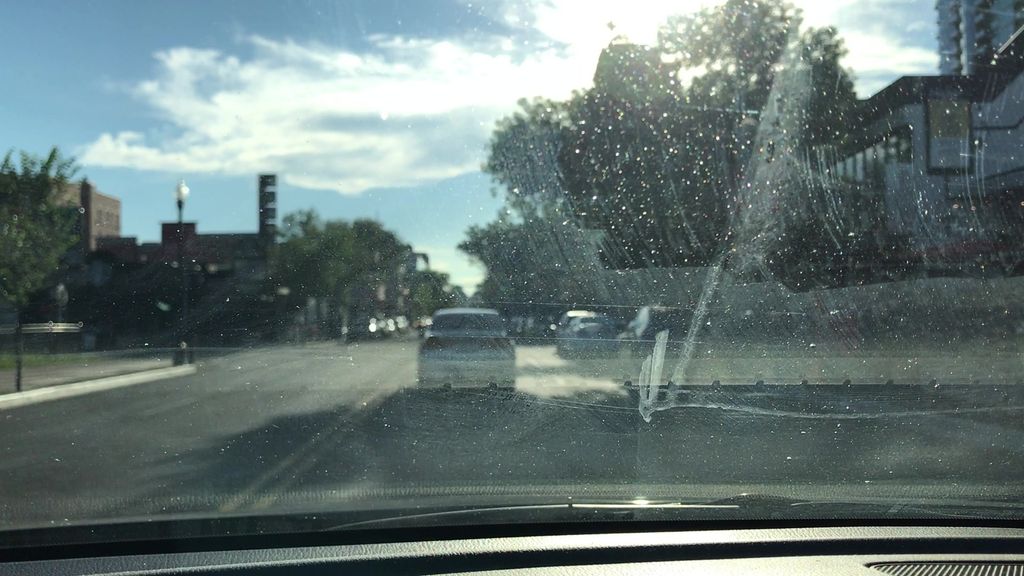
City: calgary